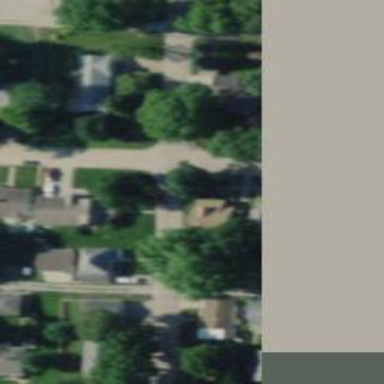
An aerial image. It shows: Residential road.